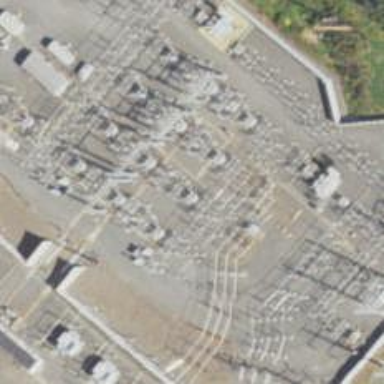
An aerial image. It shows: Switch for power supply.